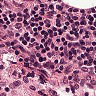
Metastatic tissue present: no